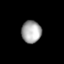
Tissue: lung
Cell type: T cells
Senescence score: 0.1923
Nuclear area (px): 432
Mean DAPI intensity: 167.845